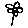
Label: flower